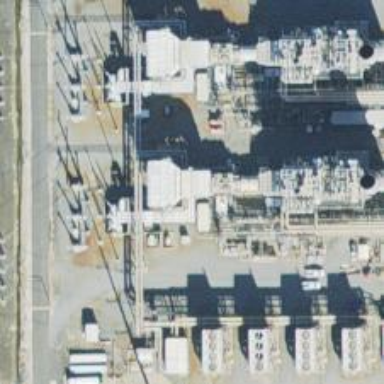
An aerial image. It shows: Gas turbine generator powered by gas.